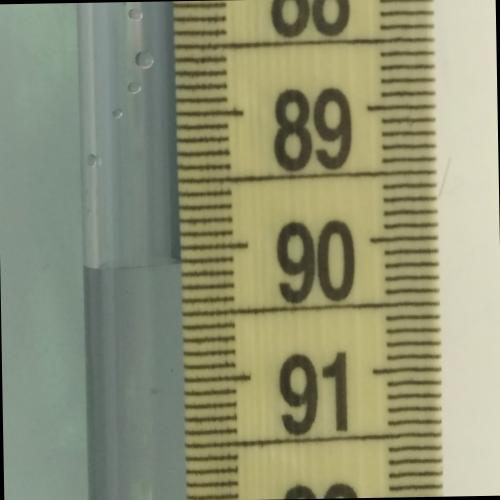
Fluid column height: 90.1 cm